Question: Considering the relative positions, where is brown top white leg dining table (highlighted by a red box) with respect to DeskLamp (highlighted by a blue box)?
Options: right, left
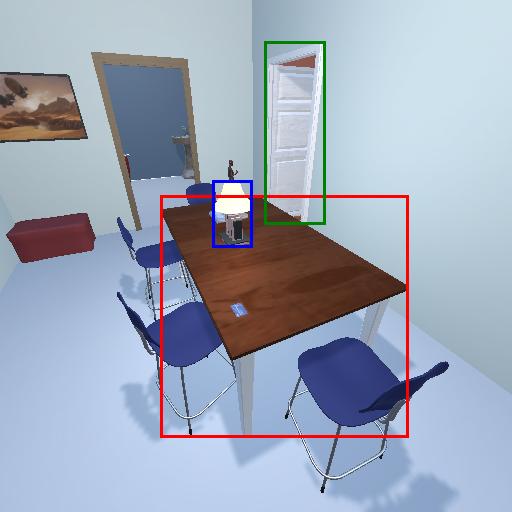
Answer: right